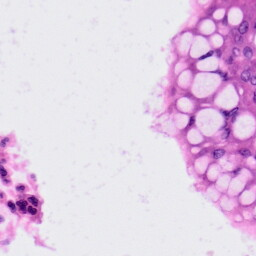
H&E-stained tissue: Colon